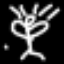
Label: angel